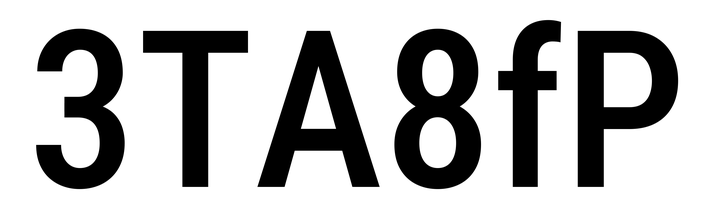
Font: Roboto_Condensed_Medium